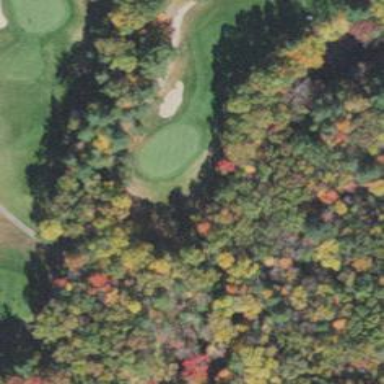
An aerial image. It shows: View of golf hole.